Question: I am following a youtube tutorial on how to make an android (probably not but I can hope for compatability) and iOS game using 'LibGDX' and I have encountered a problem accessing a .tmx file from my res folder.
'''
tileMap = new TmxMapLoader().load("res/level1.tmx");
'''
using the above code I figured that the application would find my .tmx file in my res folder but I must be giving it incorrect information on how to find a file I have open in another tab. here is a screenshot of the search method called by hitting shift twice. <URL>

I see the file in the search method, but no matter what I seem to type in I cannot find level1.tmx
'''
01-24 20:14:01.717 10013-10040/com.mac.elevator.android E/AndroidRuntime: FATAL EXCEPTION: GLThread 60898
Process: com.mac.elevator.android, PID: 10013
com.badlogic.gdx.utils.SerializationException: Error parsing file: res/level1.tmx
at com.badlogic.gdx.utils.XmlReader.parse(XmlReader.java:83)
at com.badlogic.gdx.maps.tiled.TmxMapLoader.load(TmxMapLoader.java:92)
at com.badlogic.gdx.maps.tiled.TmxMapLoader.load(TmxMapLoader.java:80)
at com.mac.elevator.com.mac.elevator.states.Play.<init>(Play.java:91)
at com.mac.elevator.handlers.GameStateManager.getState(GameStateManager.java:35)
at com.mac.elevator.handlers.GameStateManager.pushState(GameStateManager.java:45)
at com.mac.elevator.handlers.GameStateManager.<init>(GameStateManager.java:22)
at com.mac.elevator.Game.create(Game.java:46)
at com.badlogic.gdx.backends.android.AndroidGraphics.onSurfaceChanged(AndroidGraphics.java:241)
at android.opengl.GLSurfaceView$GLThread.guardedRun(GLSurfaceView.java:1521)
at android.opengl.GLSurfaceView$GLThread.run(GLSurfaceView.java:1249)
Caused by: com.badlogic.gdx.utils.GdxRuntimeException: Error reading file: res/level1.tmx (Internal)
at com.badlogic.gdx.backends.android.AndroidFileHandle.read(AndroidFileHandle.java:77)
at com.badlogic.gdx.files.FileHandle.reader(FileHandle.java:163)
at com.badlogic.gdx.utils.XmlReader.parse(XmlReader.java:81)
at com.badlogic.gdx.maps.tiled.TmxMapLoader.load(TmxMapLoader.java:92)
at com.badlogic.gdx.maps.tiled.TmxMapLoader.load(TmxMapLoader.java:80)
at com.mac.elevator.com.mac.elevator.states.Play.<init>(Play.java:91)
at com.mac.elevator.handlers.GameStateManager.getState(GameStateManager.java:35)
at com.mac.elevator.handlers.GameStateManager.pushState(GameStateManager.java:45)
at com.mac.elevator.handlers.GameStateManager.<init>(GameStateManager.java:22)
at com.mac.elevator.Game.create(Game.java:46)
at com.badlogic.gdx.backends.android.AndroidGraphics.onSurfaceChanged(AndroidGraphics.java:241)
at android.opengl.GLSurfaceView$GLThread.guardedRun(GLSurfaceView.java:1521)
at android.opengl.GLSurfaceView$GLThread.run(GLSurfaceView.java:1249)
Caused by: java.io.FileNotFoundException: res/level1.tmx
at android.content.res.AssetManager.openAsset(Native Method)
at android.content.res.AssetManager.open(AssetManager.java:316)
at android.content.res.AssetManager.open(AssetManager.java:290)
at com.badlogic.gdx.backends.android.AndroidFileHandle.read(AndroidFileHandle.java:75)
'''
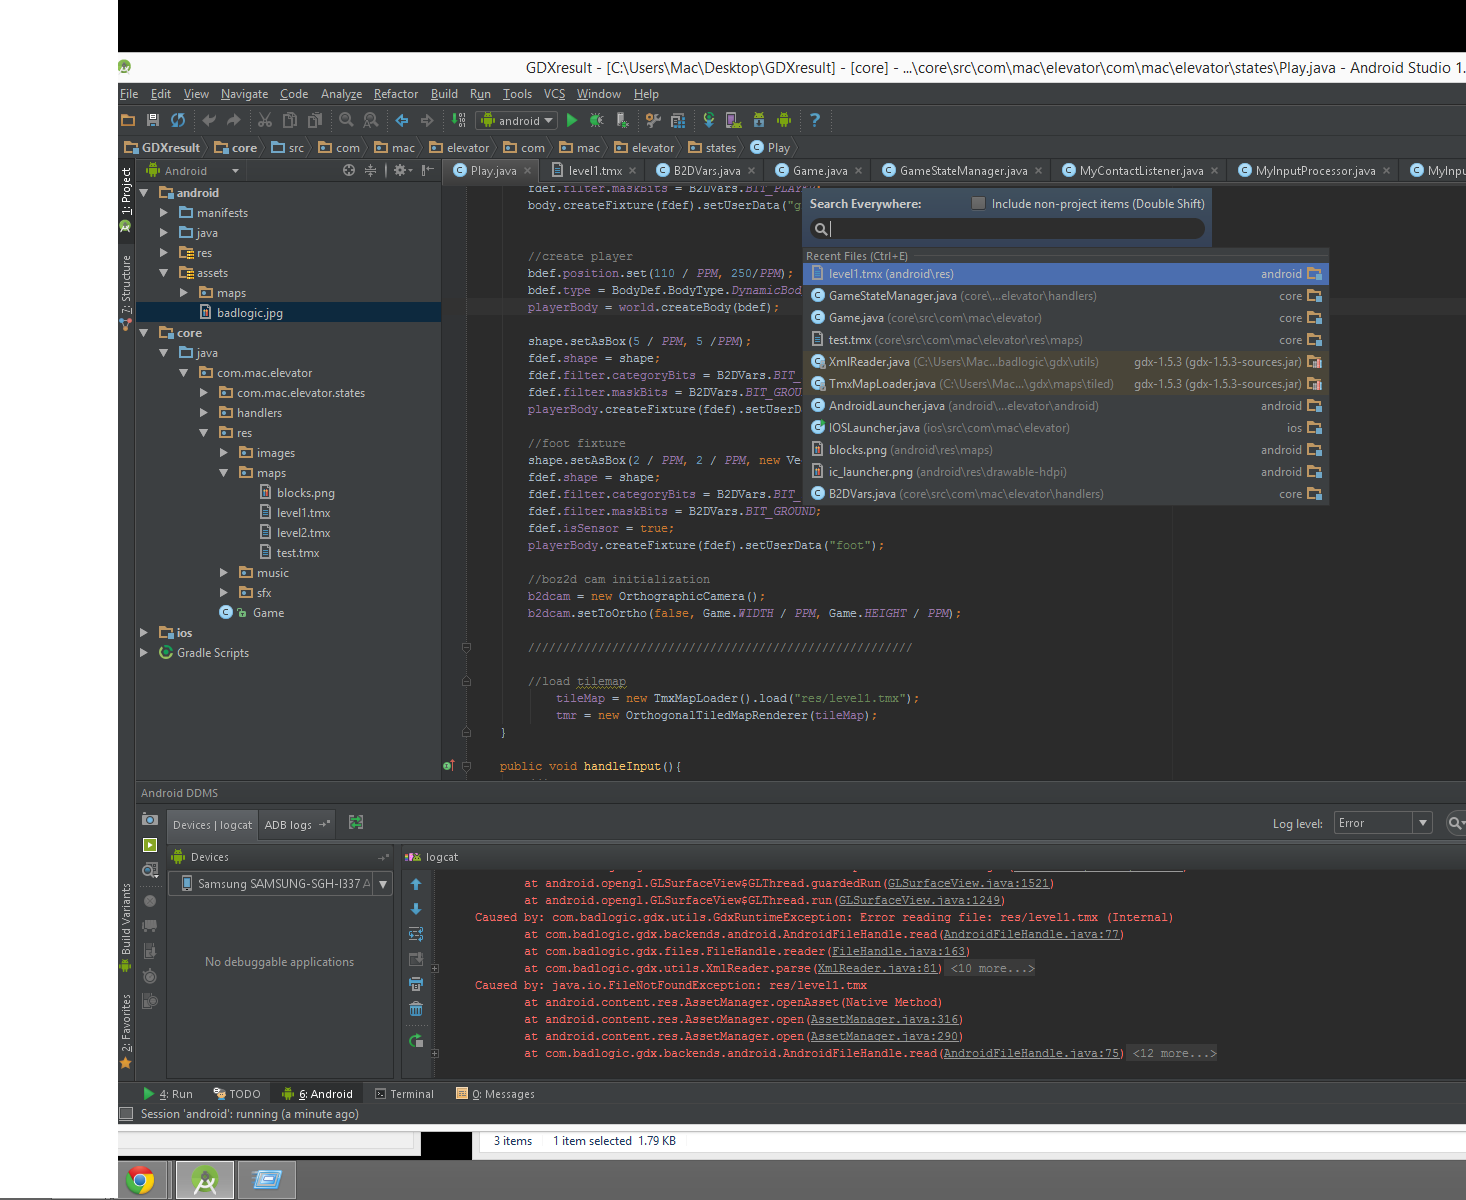
Answer: test this, copy the asset of your game, go to the folder of Android project, because that is how it works, LibGDX, is that the wiki LibGDX, talk about this but I do not remember where, try to put the file .tmx inside folder:
> AndroidProyect -> asset -> maps -> yourmap.tmx.
and try to call it:
'''
tileMap = new TmxMapLoader().load("maps/level1.tmx");
'''
in your case, the, resources should go in the Asset Android project folder. While our code will be in the project completion "Core".